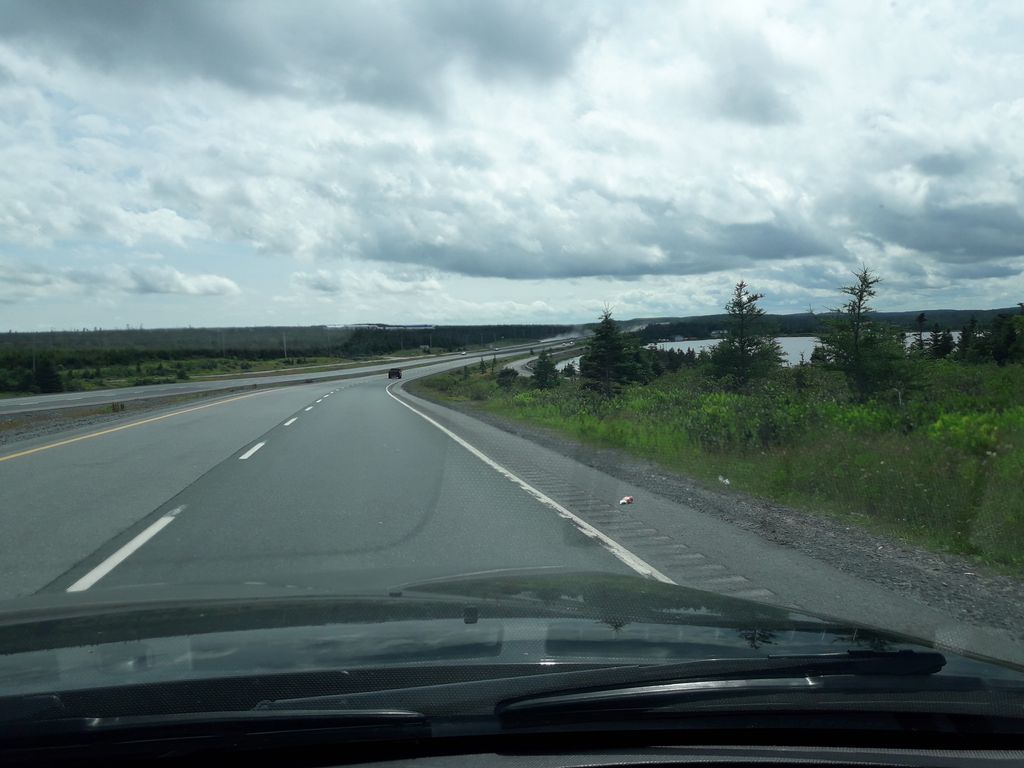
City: st_johns